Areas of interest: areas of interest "Badminton Court"
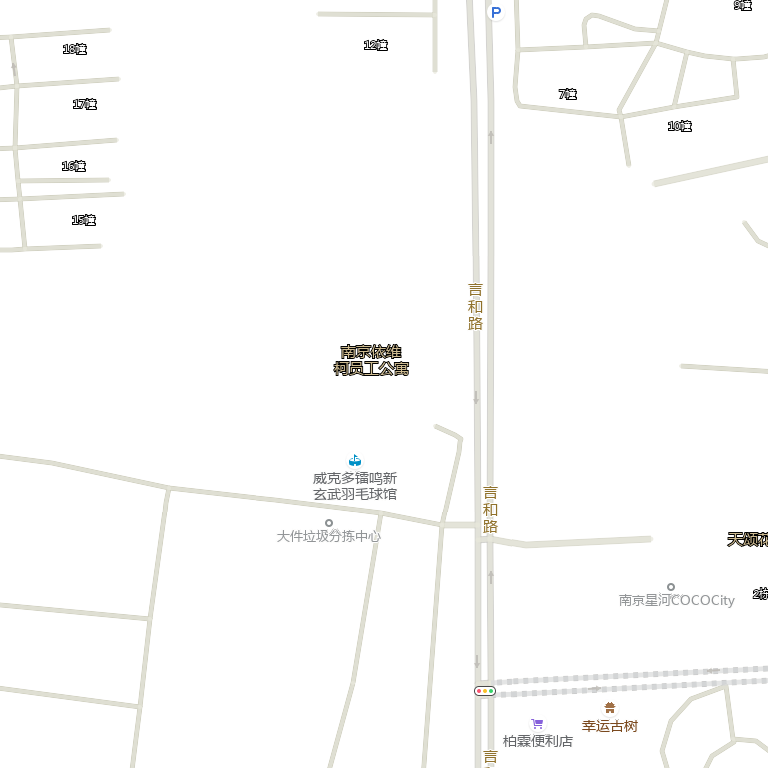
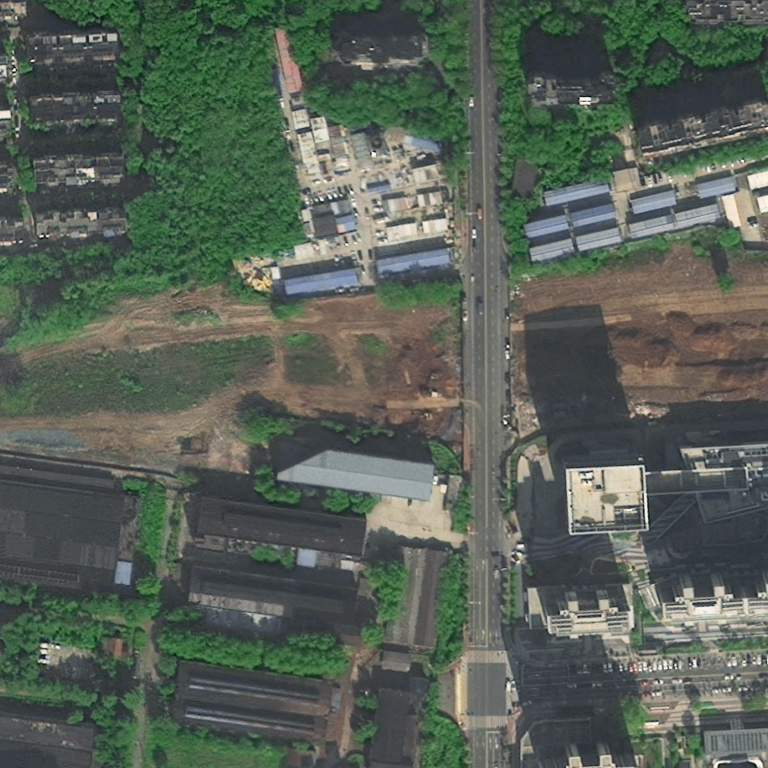